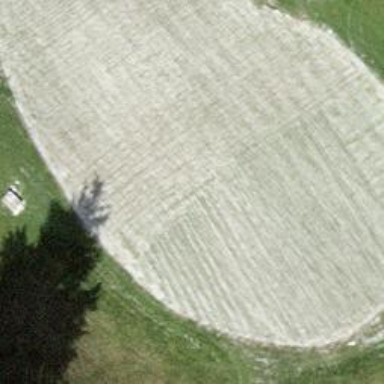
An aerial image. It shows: Golf green.